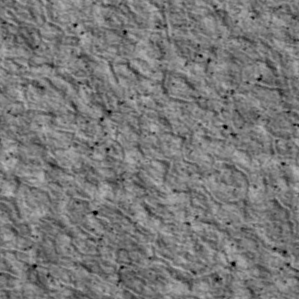
Label: non_frost